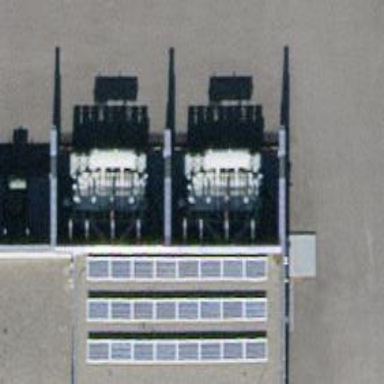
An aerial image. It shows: Outdoor transformer.